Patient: sex F, age 57
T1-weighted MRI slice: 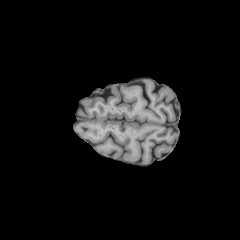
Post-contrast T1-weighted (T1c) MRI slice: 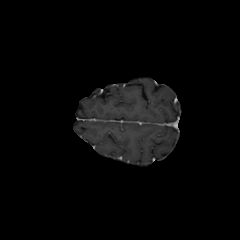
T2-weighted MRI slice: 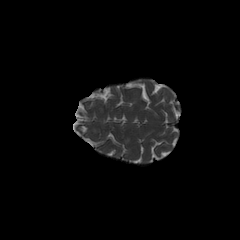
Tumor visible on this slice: no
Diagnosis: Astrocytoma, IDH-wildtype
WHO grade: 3